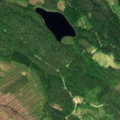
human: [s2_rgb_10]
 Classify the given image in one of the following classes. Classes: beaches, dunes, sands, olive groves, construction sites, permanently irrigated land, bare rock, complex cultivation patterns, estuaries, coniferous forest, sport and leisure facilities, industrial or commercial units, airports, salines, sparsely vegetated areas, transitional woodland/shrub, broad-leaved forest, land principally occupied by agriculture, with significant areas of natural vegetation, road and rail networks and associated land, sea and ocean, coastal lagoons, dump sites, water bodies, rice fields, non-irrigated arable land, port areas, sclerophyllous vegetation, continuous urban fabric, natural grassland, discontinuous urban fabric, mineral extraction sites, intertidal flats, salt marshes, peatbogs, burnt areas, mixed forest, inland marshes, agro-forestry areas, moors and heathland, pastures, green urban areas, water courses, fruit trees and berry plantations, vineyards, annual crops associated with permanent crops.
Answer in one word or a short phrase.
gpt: coniferous forest